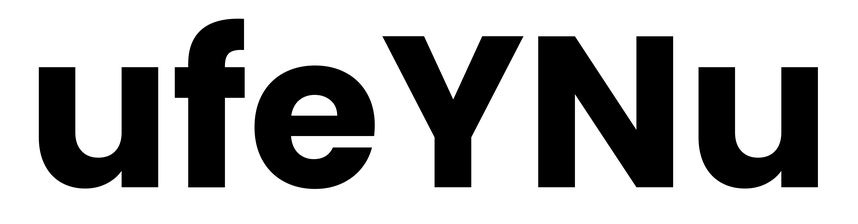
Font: Poppins-Bold